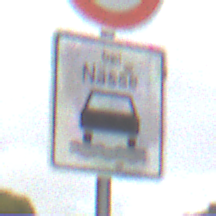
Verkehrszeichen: BeiNaesse
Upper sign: Geschwindigkeit120
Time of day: Midday
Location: Outdoor (Nature)
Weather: Overcast
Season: NotSpecified
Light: Natural